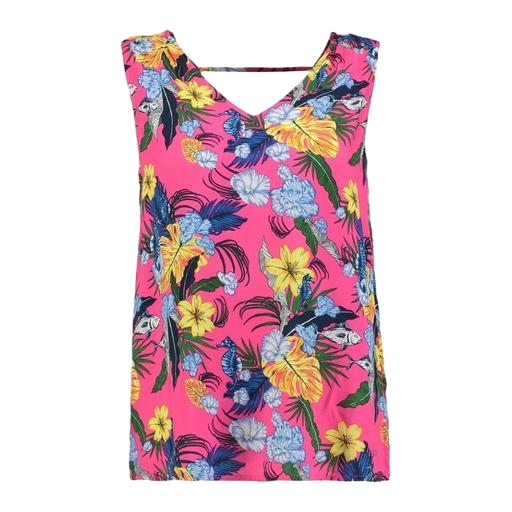
pink tropical hi-lo sleeveless blouse, multicolor floral-print t-shirt only macy, pink lucinda printed cami, white background